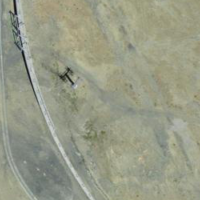
EUNIS habitat code: 31
Species observed at this site:
Silene acaulis
Gentiana brachyphylla